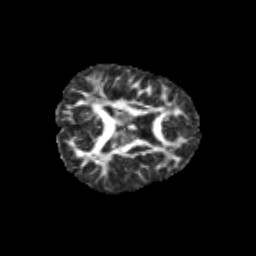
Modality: FA
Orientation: axial
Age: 9
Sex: female
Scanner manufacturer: siemens
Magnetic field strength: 3 T
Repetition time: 3.8 s
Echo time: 0.07 s